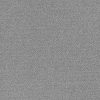
Atmospheric dust classification: dusty